Question: I know this is a horribly simplistic question, but.... what does this key symbol mean:
And I have a valid reason for asking... Textmate says it's a shortcut key and I can't figure out how to trigger it other than via mouse-menus :)
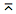
Answer: is enter, which is not the same as return (↩️): <URL>